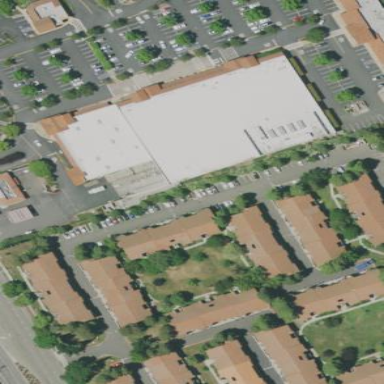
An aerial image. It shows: Supermarket located in building.